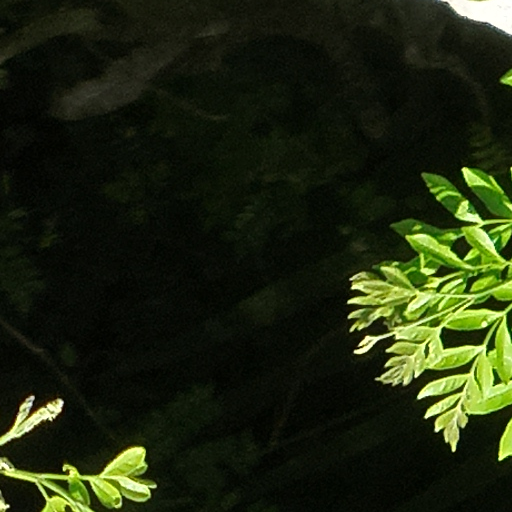
Species: Jacaranda copaia
GBIF accepted scientific name: Jacaranda copaia
Crown area (m\u00b2): 123.685